Question: i have a jquery ui dialog and i have a jqgrid on that dialog. When i click Add or Edit, the jqgrid popup (to have a popup on a popup), it shows up to enter in the data BUT . .
. .it shows up behind the jquery UI dialog (the zorder is wrong). Is there anyway to have the jqgrid popup set the correct Zorder so this window shows on top of (in front of) the jquery ui dialog so this is usable.
I have a screenshot below highlighting the behavior.

here is my code:
'''
$(document).ready(function () {
$("#modalDialogContainer").dialog({
resizable: false,
height: 'auto',
autoOpen: false,
width: 1000,
modal: false,
buttons: {
'Close': function () {
closeModalPopup();
}
}
});
});
'''
then later on a button click to launch the jquery ui dialog i have this:
'''
$("#modalDialogContainer").dialog("open");
'''
i found <URL> which seems to be someone experiencing the same issue and at the end it says its fixed but i don't see this inthe jqgrid source code.
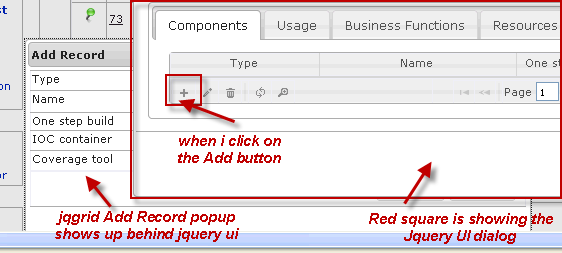
Answer: Z-index fixes the problem (as your comment mentions):
<URL>